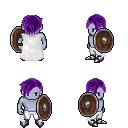
a pixel art fantasy rpg character, male body template, dark elf, purple skin, white cape, white pants, purple pixie cut hairstyle, metal boots, shield, four views (front, back, left, right), 2x2 character sprite sheet, small pixel art, hard edges, no anti-aliasing